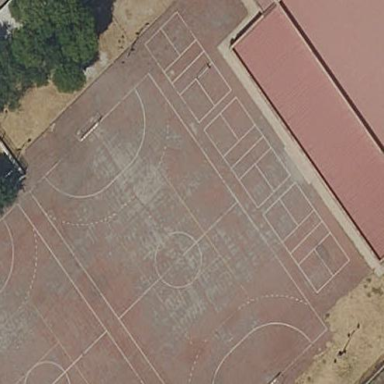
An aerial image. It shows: Soccer pitch designated for leisure and sports activities.